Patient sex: M
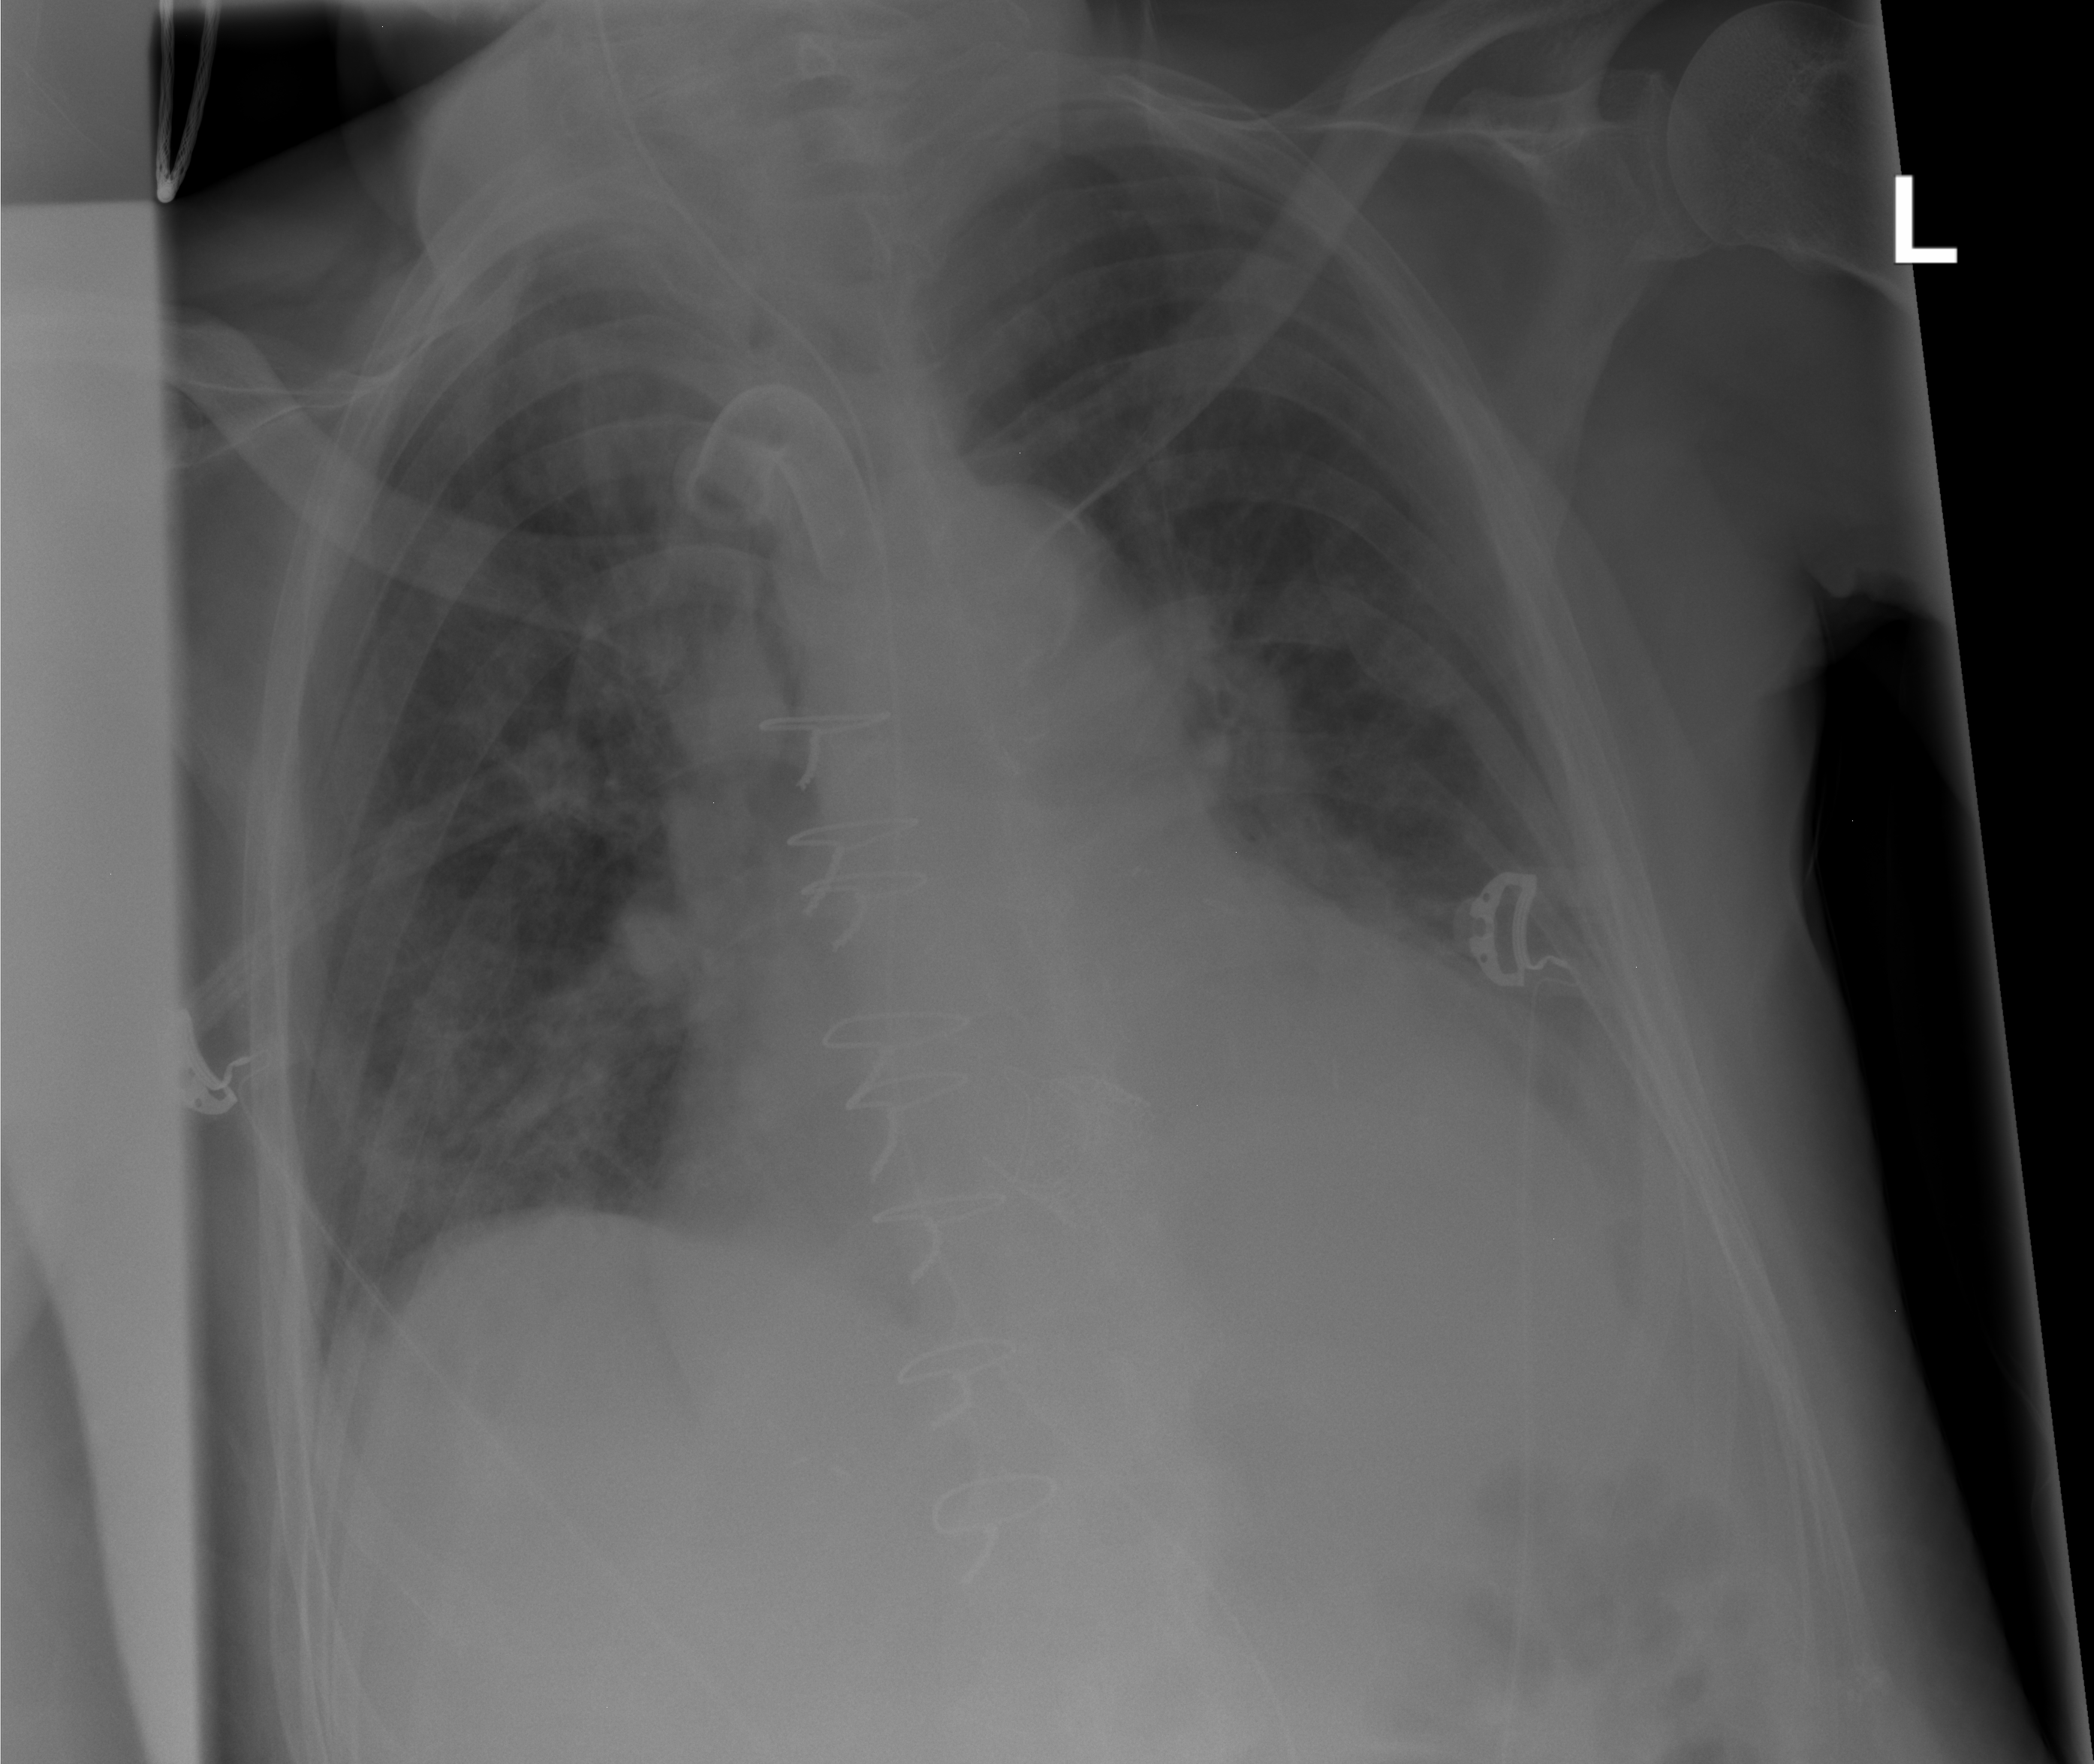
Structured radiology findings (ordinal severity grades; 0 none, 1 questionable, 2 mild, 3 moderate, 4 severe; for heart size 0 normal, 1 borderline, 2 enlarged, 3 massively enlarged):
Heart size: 2
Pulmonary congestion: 0
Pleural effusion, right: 0
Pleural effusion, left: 2
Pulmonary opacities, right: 1
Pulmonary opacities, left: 0
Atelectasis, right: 2
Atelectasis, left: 2